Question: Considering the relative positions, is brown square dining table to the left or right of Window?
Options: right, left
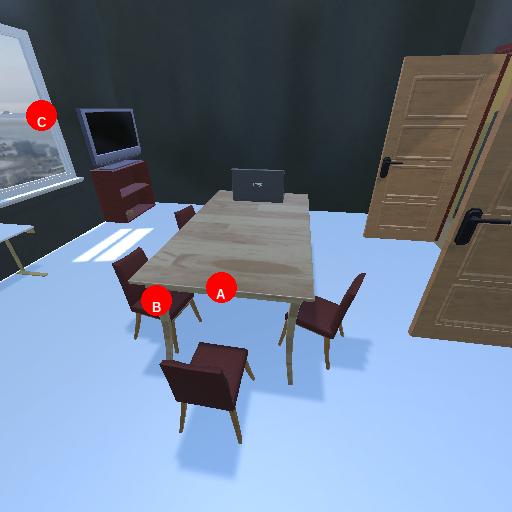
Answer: right